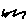
Label: zigzag